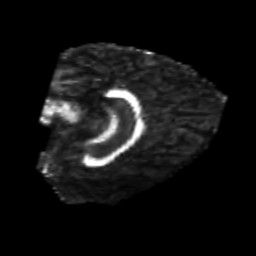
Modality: FA
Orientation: sagittal
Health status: healthy
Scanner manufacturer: philips
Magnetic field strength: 3 T
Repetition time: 6.964 s
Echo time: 0.092 s